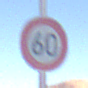
Verkehrszeichen: Geschwindigkeit60
Umgebung: Outdoor, Nature
Tageszeit: Midday
Wetter: Clear
Licht: Natural
Jahreszeit: NotSpecified
Kontrast: HighContrast